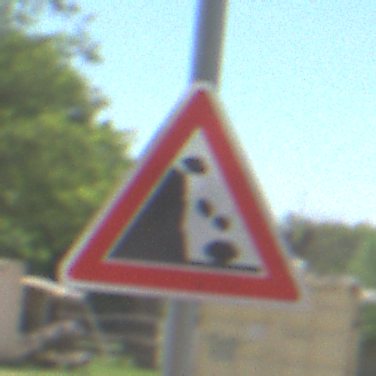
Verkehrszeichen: SteinschlagLinks
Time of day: Midday
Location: Outdoor (Nature)
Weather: Clear
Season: NotSpecified
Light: Natural